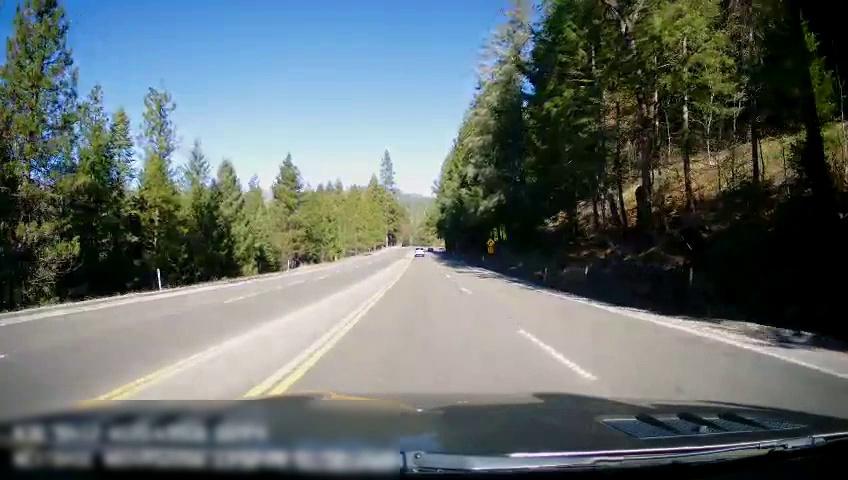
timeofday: Day
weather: Sunny
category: Drivable Space
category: Vehicles | SUV
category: Lanes | Current Lane
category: Lanes | Alternate Lane
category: Lanes | Current Lane
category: Lanes | Alternate Lane
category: Lanes | Opposite Lane
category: Lanes | Opposite Lane
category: Lanes | Opposite Lane
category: Lanes | Opposite Lane
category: Traffic | Signs